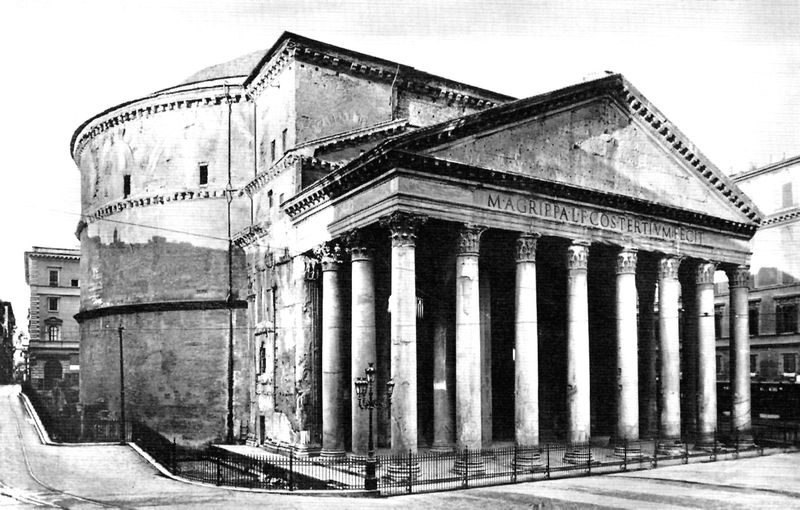
Titel: Rom, Pantheon
Standort: Rom, Pantheon (EU - I - Latium)
Schlagwörter: schatten, fenster, laterne, licht, strasse, säulen, gebäude, haus, weg, zaun, architektur, stein, kirche, schrift, italien, giebel, geländer, foto, fotografie, photo, reihen, tempel, römisch, kapitel, basilika, latein, palladio, rundbau, rondo, jonisch, säulenvorhalle, 3, drei reihen